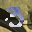
Label: 3